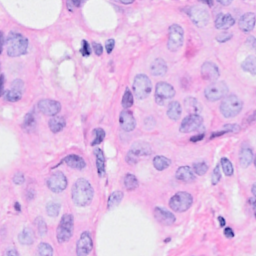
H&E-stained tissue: Breast